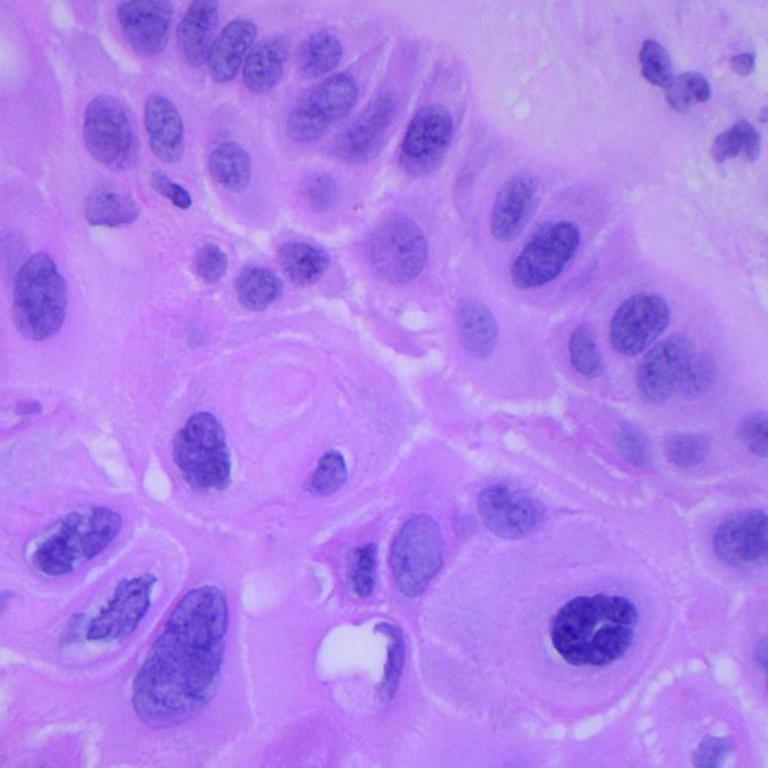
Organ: lung
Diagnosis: squamous carcinomas